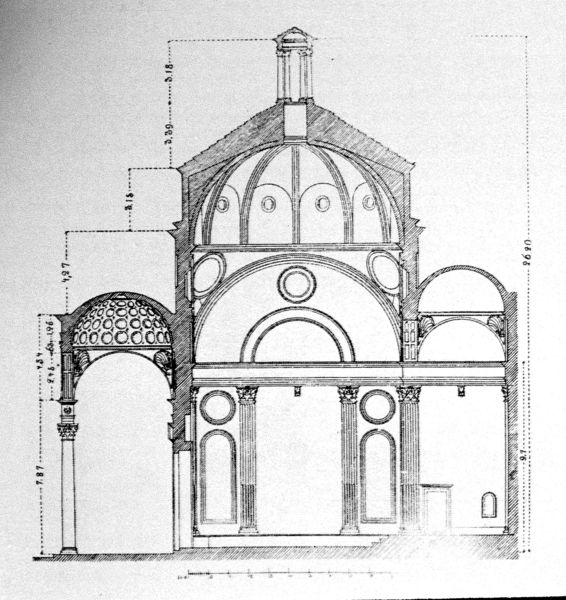
Titel: Capella de' Pazzi (Schnitt)
Künstler: Filippo Brunelleschi
Standort: Firenze
Institution: Santa Croce / Capella de'Pazzi
Schlagwörter: weiß, fenster, grau, laterne, schwarz, skizze, säule, säulen, tür, zeichnung, dach, gebäude, wand, architektur, rahmen, sockel, kirche, decke, renaissance, kreis, rund, turm, kanneliert, schiffe, schrift, bogen, studie, grafik, graphik, rand, rundbogen, kuppel, architecture, symmetrie, zahlen, ornamente, plinthe, tor, halle, anbau, bögen, eingang, gewölbe, höhe, kuppeln, dom, rippen, druck, schnitt, kuppe, schraffur, stich, seite, schwarzweiß, kreise, beschriftung, räume, entwurf, zwickel, architrav, kapitelle, kathedrale, kapitell, portal, mittelschiff, obergaden, rosette, seitenschiff, konstruktion, kapelle, tower, kanneluren, plan, kassetten, korinthisch, stockwerke, querschnitt, bau, archivolte, basilika, massstab, aufriss, tympanon, massangabe, bauzeichnung, bauplan, zentralbau, dome, längsschnitt, seitenschiffe, skala, maße, anriss, kirchenbau, medaillons, meter, messung, kenneluren, archtitektur, masßstab, pausanio